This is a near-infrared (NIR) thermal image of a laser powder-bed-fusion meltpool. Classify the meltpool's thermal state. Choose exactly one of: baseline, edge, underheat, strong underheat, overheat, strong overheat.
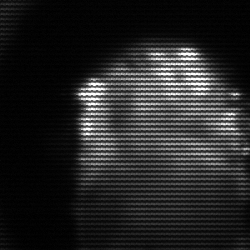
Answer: baseline